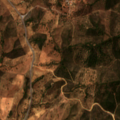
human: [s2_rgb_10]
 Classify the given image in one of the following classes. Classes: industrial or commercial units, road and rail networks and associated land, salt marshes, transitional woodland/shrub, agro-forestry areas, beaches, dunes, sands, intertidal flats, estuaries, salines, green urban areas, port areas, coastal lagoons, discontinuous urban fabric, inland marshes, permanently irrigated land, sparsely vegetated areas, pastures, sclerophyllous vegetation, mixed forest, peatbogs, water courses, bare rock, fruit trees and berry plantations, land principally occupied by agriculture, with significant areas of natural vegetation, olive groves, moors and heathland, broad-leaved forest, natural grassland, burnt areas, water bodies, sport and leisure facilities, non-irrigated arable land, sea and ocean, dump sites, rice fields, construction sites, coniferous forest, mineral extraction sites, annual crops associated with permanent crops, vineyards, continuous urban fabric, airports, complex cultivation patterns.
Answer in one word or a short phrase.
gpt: land principally occupied by agriculture, with significant areas of natural vegetation, agro-forestry areas, broad-leaved forest, sclerophyllous vegetation, transitional woodland/shrub